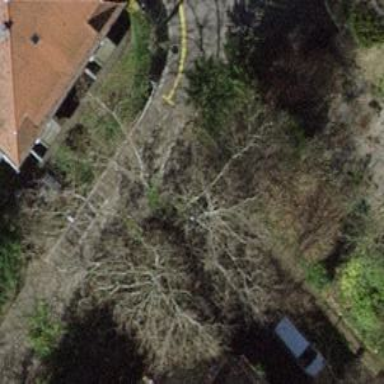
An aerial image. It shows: Bollard.